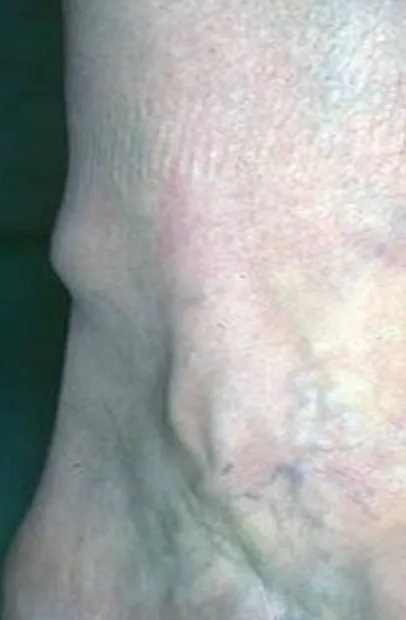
clinical appearance of the tumor of the leg.
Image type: radiology (x_ray)